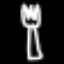
Label: fork